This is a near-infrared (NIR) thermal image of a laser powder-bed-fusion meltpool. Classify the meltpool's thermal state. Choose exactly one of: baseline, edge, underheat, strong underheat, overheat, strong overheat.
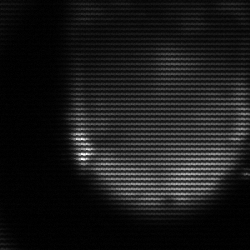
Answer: edge